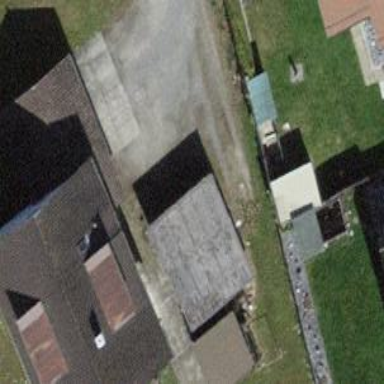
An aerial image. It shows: Garage.